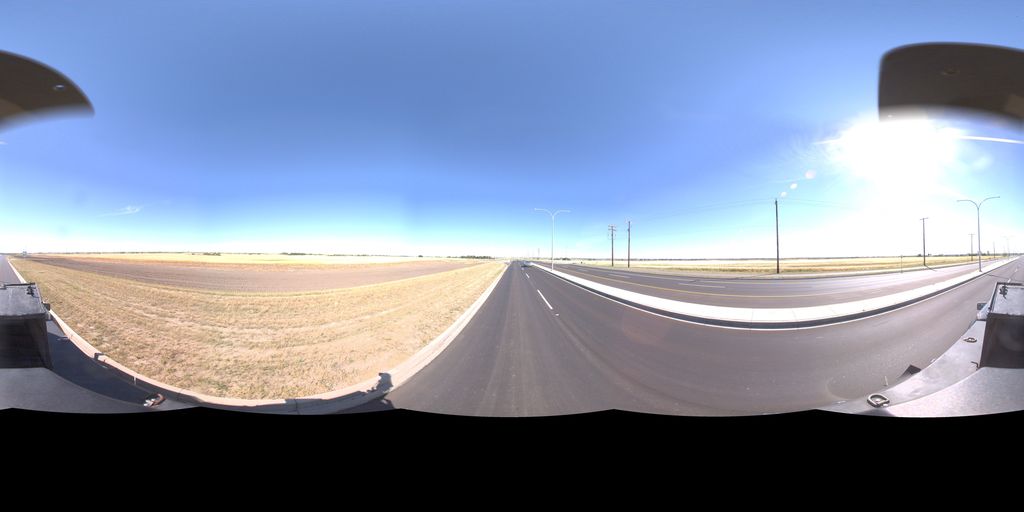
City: saskatoon